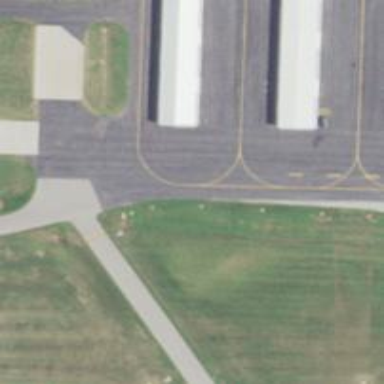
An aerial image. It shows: Image of taxiway at airport.